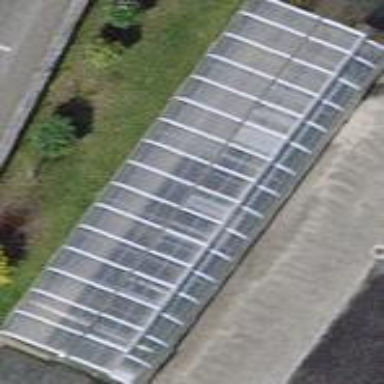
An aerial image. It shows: Greenhouse.